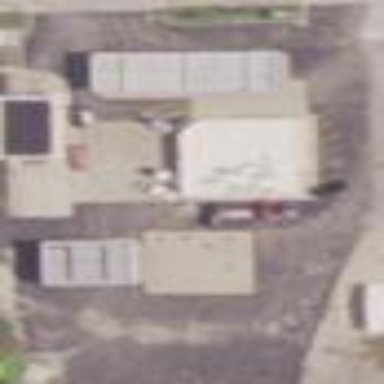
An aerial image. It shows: Fuel station.